Question: I am stuck with a problem and I am looking hours for a solution. I can login in my website, a session attribute is made but after a page refresh I am not authenticated (and token is still in the session).
Symfony version: 2.3
My security.yml:
'''
security:
encoders:
XXX\CustomerBundle\Entity\Customer:
algorithm: sha512
encode_as_base64: false
iterations: 3
XXX\UserBundle\Entity\User:
algorithm: sha512
encode_as_base64: false
iterations: 3
role_hierarchy:
ROLE_ADMIN: ROLE_USER
ROLE_SUPER_ADMIN: [ROLE_USER, ROLE_ADMIN, ROLE_ALLOWED_TO_SWITCH]
providers:
users:
entity: { class: XXXCustomerBundle:Customer }
admin:
entity: { class: XXXUserBundle:User, property: username }
firewalls:
dev:
pattern: ^/(_(profiler|wdt)|css|images|js)/
security: false
XXX:
pattern: ^/[^admin]
context: "XXX"
anonymous: true
provider: users
form_login:
check_path: ps_customer_logincheck
login_path: ps_customer_login
success_handler: ps_customer.authentication_handler
failure_handler: ps_customer.authentication_handler
username_parameter: "ps_customer_login[email]"
password_parameter: "ps_customer_login[password]"
XXX_admin_nologin:
pattern: ^/admin/login$
security: false
XXX_admin:
pattern: ^/admin
context: "XXX_admin"
anonymous: false
provider: admin
form_login:
always_use_default_target_path: true
default_target_path: ps_category_admin_overview
check_path: ps_user_logincheck
login_path: ps_user_login
username_parameter: "ps_user_login[username]"
password_parameter: "ps_user_login[password]"
access_control:
- { path: ^/admin, roles: ROLE_ADMIN }
'''
The problem relies in the "XXX" firewall, the admin works fine.
My customer entity returns an array with one role ROLE_USER so that couldn't be problem.
After a login the session data looks like:

My sessions are stored on disk. I hope someone can point me to the right direction since I am bumping my head against the wall right now.
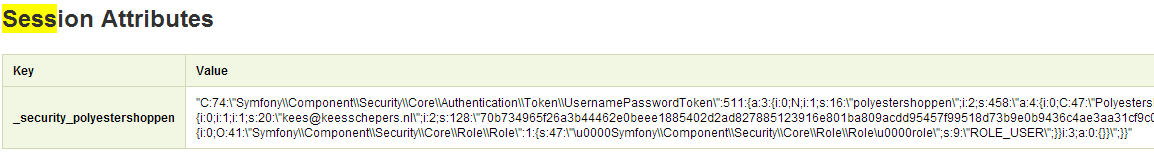
Answer: Oh gosh, the answer was very simple, the regular expression wasn't valid. Although I am quite sure it worked before.
Anyway changing my firewall patterns did the trick:
'''
XXX:
pattern: ^/(?!admin)
XXX_admin:
pattern: ^/admin
'''
Works perfect right now :)